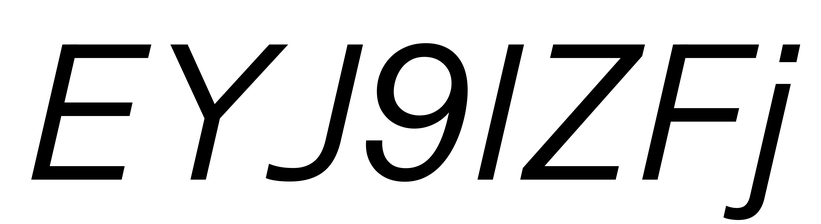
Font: InstrumentSans-Italic_Italic